Question:
I want to parse the description portion of the code. how can i do that in jinja? The relevant code is as follows :
'''
<script src="//ajax.googleapis.com/ajax/libs/jquery/1.9.1/jquery.min.js"></script>
<script>
window.onload=function (){
$("#searcher").submit(function(ev) {
/* stop form from submitting normally */
ev.preventDefault();
$.post("/searchRSS", $("#searcher").serialize(),function(o){console.log(o);document.getElementById("result").innerHTML=o;});
})};
</script>
<form id="searcher" method="post" action="#">
<input type="text" id="query" name="query" required/>
<input type="submit" value="Get Feed"/>
</form>
<div id="result">
<table>
{% for row in posts %}
<tr><td>{{ row.title }}</td></tr>
<tr><td>{{ row.date }}</td></tr>
<tr><td>{{ row.description }}</td></tr>
{% endfor %}
</table>
</div>
'''
The code that manages searchRSS is as follows :
'''
@app.route('/searchRSS',methods=['POST'])
def search_results():
feed = feedparser.parse("http://news.google.com/news?hl=en&gl=in&q="+request.form['query']+"&um=1&output=rss" )
print feed['feed']
posts = []
for i in range(0,len(feed['entries'])):
posts.append({
'title': feed['entries'][i].title,
'date': feed['entries'][i].updated,
'description': feed['entries'][i].description
})
print posts
return render_template('index.html', posts=posts)
'''
By parsing I mean i Want to just show the relevant information not the HTML/CSS tags.
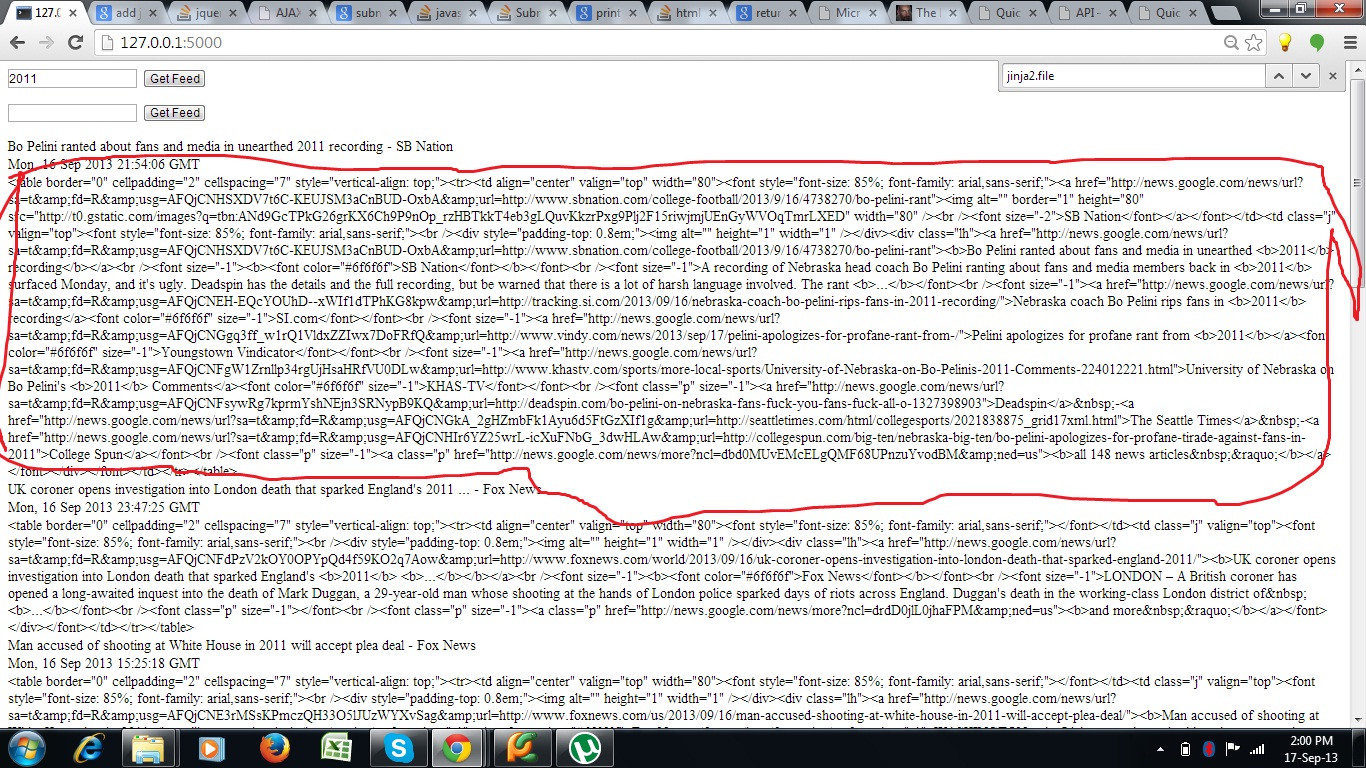
Answer: The news items that you are requesting come encoded as HTML.
If you want to convert them to plain text I can think of two possible options:
1. strip the HTML tags (see the accepted answer to this question for a possible solution)
2. scrape the text out of the HTML using a tool such as BeatifulSoup